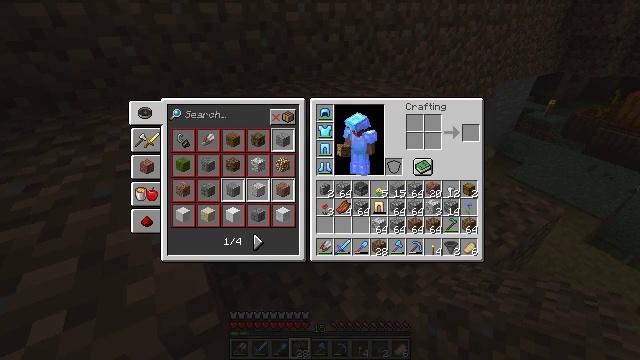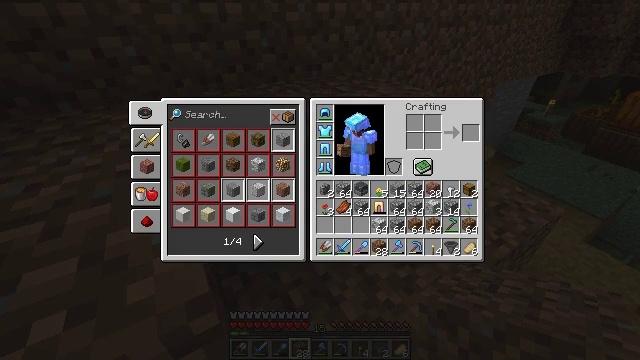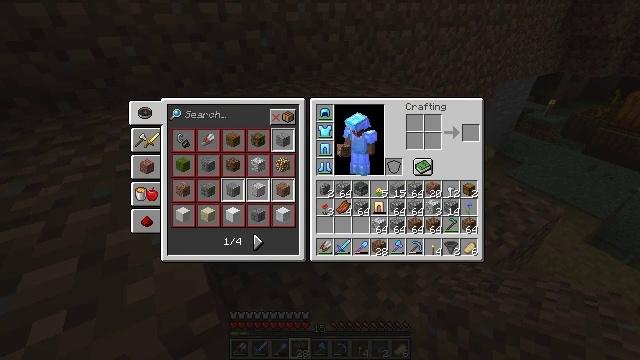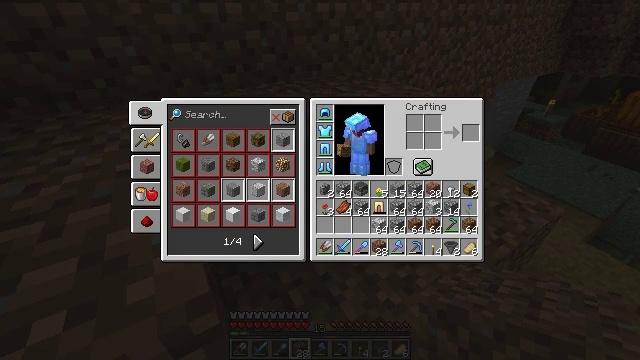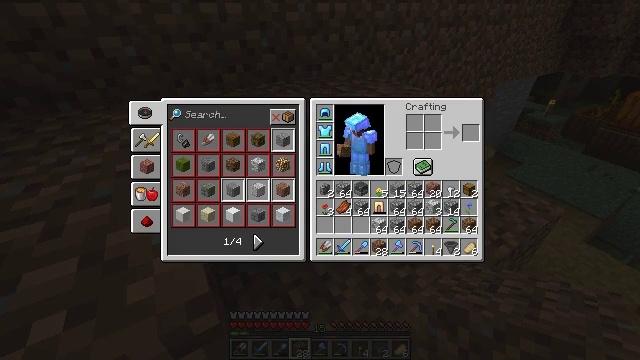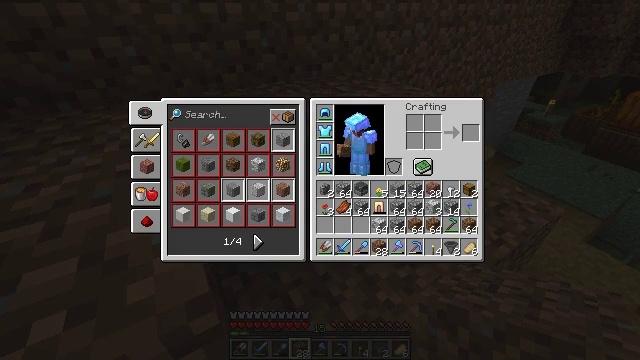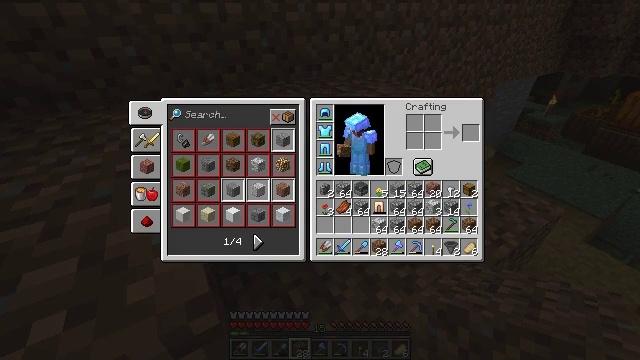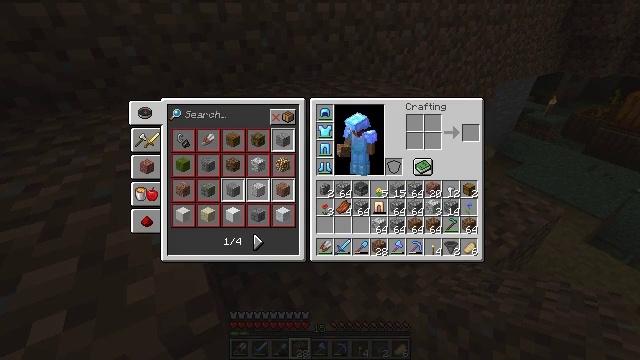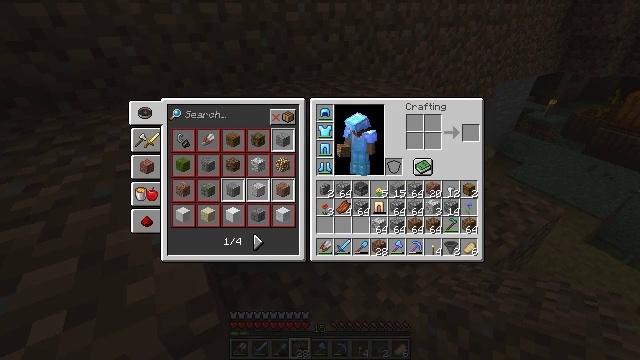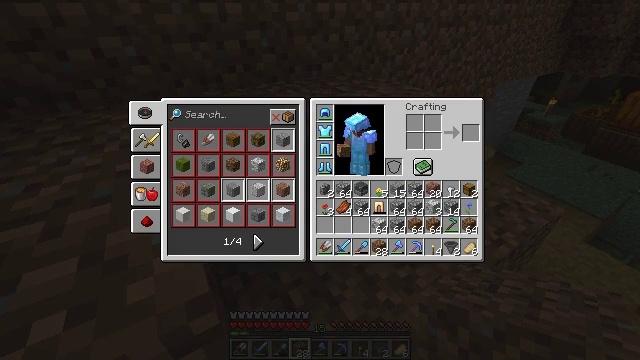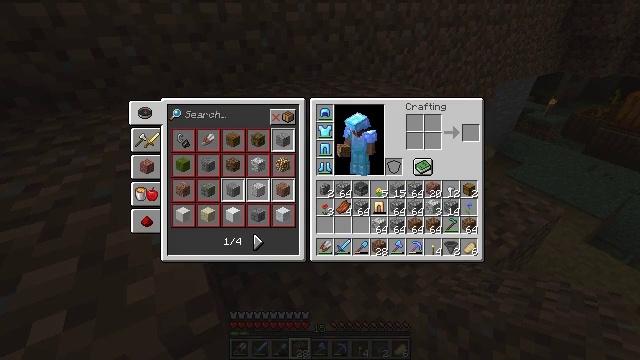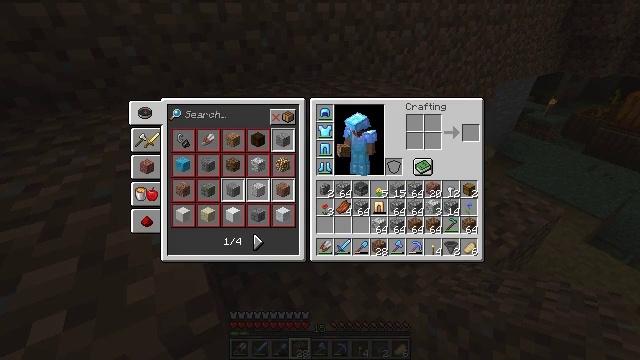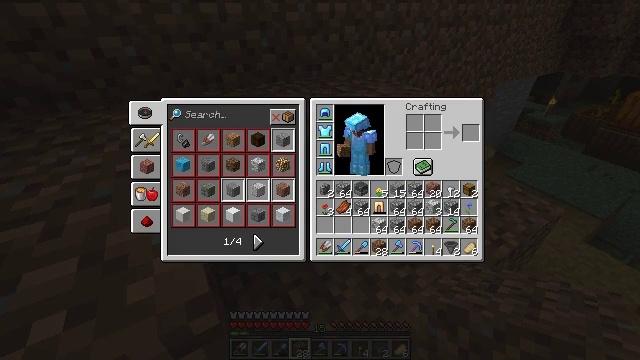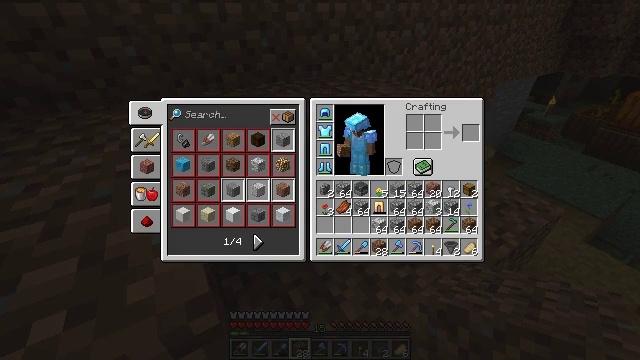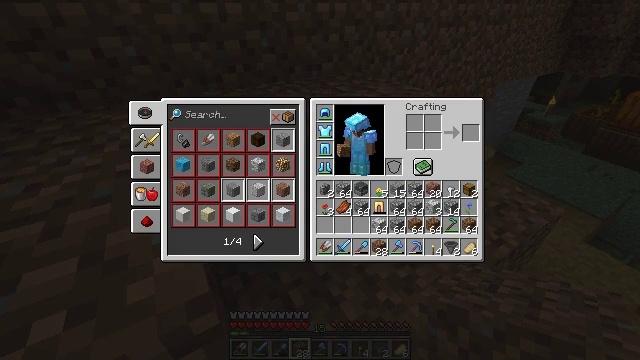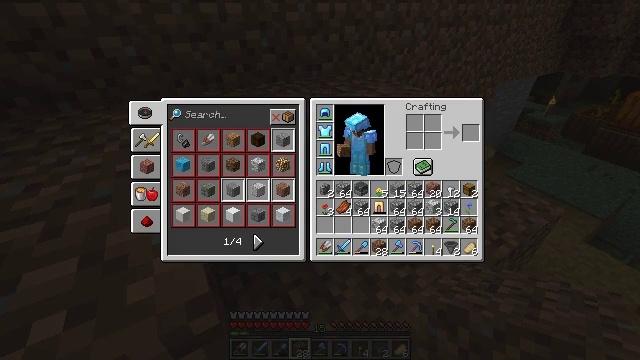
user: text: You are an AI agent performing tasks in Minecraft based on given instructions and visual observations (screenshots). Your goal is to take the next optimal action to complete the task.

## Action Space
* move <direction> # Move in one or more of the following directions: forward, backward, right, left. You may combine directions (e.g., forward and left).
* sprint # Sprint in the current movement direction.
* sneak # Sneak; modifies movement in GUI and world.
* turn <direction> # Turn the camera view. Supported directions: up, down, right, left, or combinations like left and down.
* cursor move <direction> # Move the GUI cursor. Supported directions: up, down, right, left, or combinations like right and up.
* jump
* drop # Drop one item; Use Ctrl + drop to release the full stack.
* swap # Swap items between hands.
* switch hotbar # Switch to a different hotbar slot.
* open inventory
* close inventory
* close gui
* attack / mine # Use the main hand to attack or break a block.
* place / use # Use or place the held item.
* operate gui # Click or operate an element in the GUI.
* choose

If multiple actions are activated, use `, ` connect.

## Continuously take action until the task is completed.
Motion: motion action
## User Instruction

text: Mine the cobblestone wall for materials.
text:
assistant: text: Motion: no_op
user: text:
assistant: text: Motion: no_op
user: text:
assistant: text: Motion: no_op
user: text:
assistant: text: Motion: no_op
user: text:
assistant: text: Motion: no_op
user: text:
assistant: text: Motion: no_op
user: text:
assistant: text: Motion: no_op
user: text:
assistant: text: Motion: no_op
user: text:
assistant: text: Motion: no_op
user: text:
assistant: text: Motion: no_op
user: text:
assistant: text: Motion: no_op
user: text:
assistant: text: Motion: no_op
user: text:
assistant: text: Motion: no_op
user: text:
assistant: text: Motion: no_op
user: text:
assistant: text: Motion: no_op
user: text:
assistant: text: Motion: no_op
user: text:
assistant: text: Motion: no_op
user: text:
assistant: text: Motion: no_op
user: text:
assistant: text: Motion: no_op
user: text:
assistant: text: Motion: no_op
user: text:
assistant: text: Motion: no_op
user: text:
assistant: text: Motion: no_op
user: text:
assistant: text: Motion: no_op
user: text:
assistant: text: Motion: no_op
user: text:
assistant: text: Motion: no_op
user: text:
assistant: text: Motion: no_op
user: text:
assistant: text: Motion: no_op
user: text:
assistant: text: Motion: no_op
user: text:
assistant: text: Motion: no_op
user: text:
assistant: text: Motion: no_op